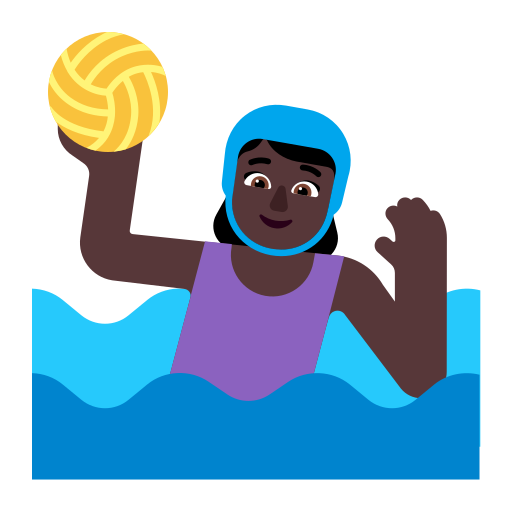
woman playing water polo flat dark